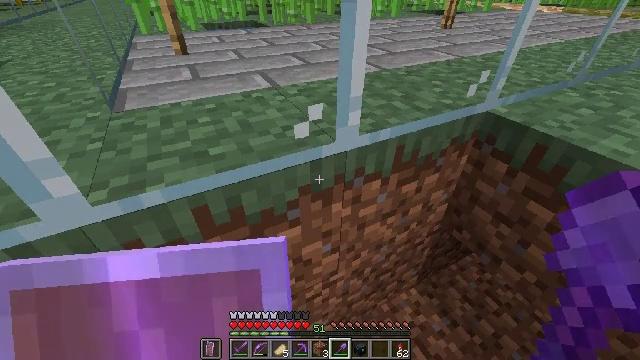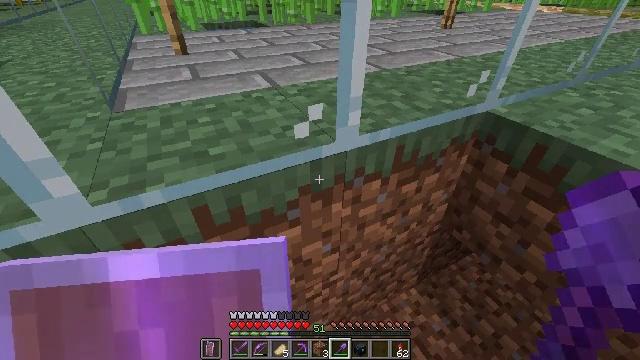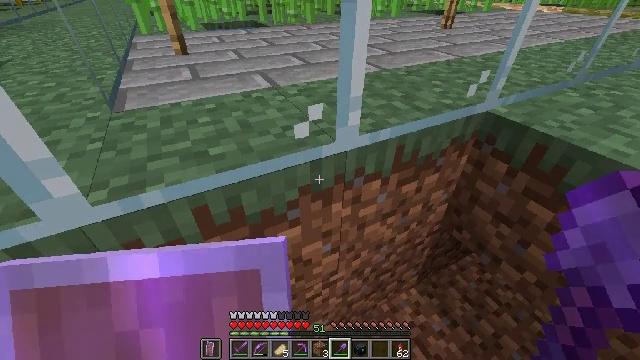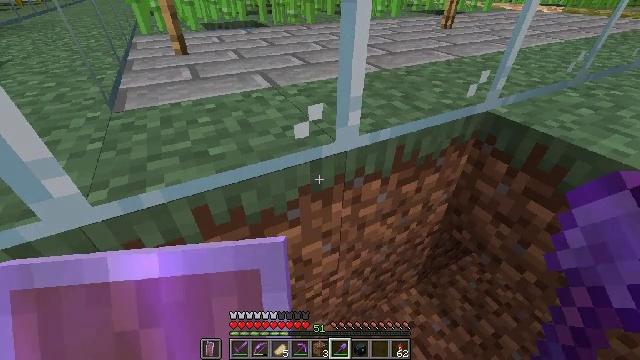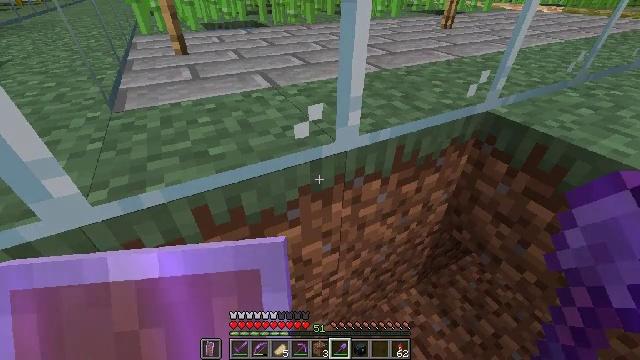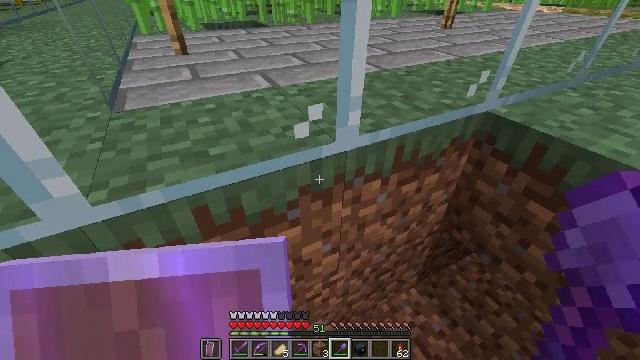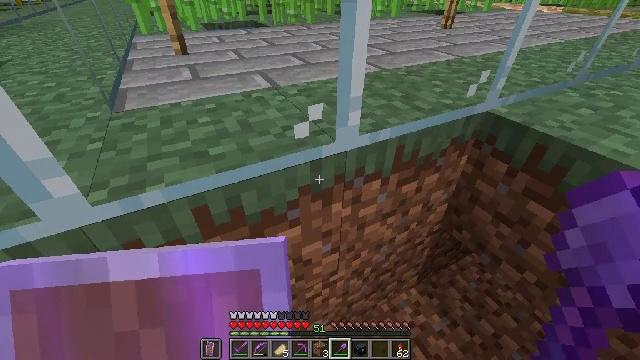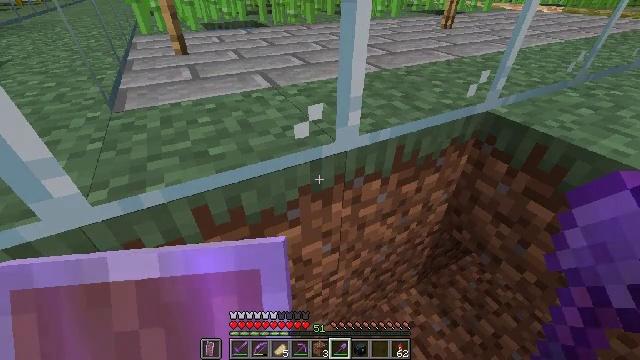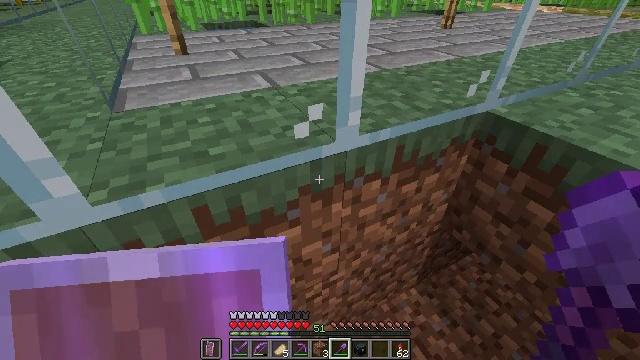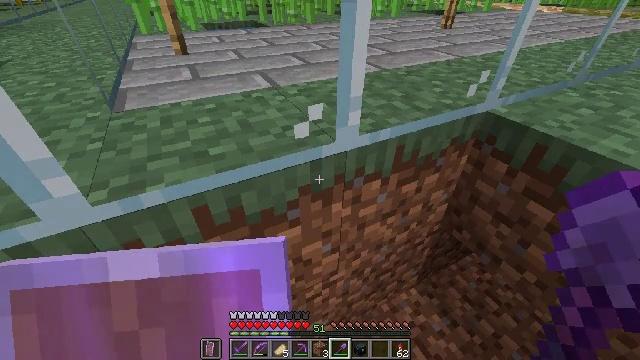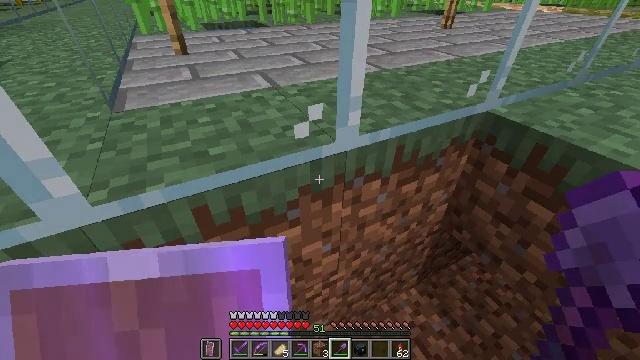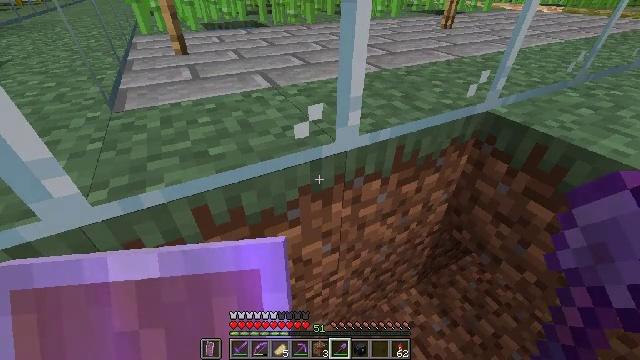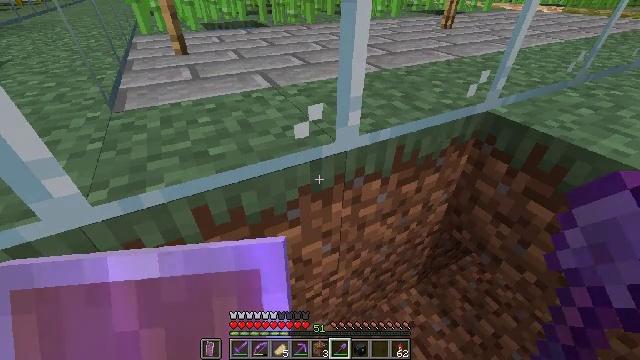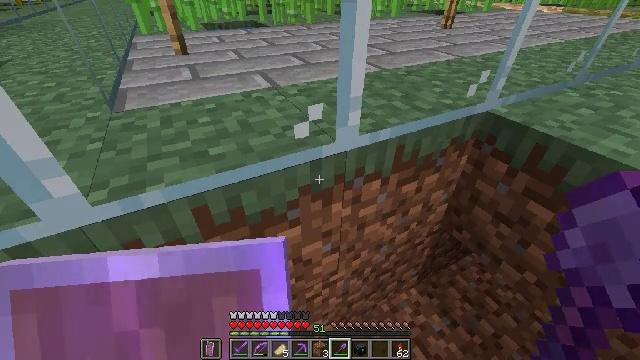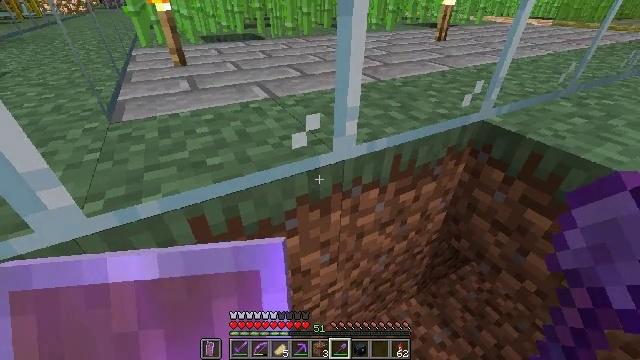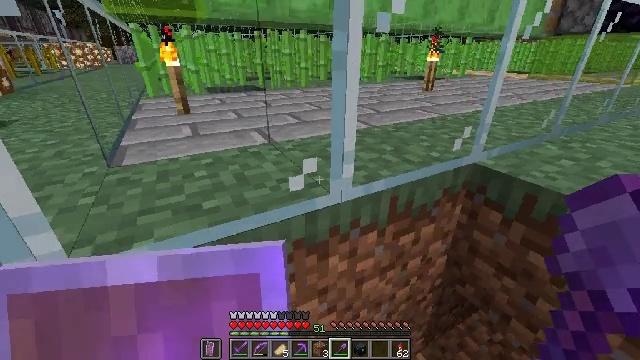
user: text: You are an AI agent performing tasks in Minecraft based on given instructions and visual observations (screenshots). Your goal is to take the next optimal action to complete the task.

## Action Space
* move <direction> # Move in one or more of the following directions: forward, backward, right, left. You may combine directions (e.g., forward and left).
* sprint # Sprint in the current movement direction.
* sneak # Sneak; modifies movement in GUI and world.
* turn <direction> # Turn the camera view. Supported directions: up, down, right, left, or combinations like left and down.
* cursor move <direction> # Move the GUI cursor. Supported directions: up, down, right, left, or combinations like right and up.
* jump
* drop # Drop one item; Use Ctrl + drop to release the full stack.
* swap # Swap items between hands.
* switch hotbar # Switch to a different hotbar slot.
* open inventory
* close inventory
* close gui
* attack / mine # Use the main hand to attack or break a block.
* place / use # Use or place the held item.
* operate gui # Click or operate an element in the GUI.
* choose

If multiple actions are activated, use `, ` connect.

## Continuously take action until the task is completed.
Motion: motion action
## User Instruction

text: Gather grass block for landscaping.
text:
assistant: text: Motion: no_op
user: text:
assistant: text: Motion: no_op
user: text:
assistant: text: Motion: no_op
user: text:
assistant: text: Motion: no_op
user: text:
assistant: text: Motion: no_op
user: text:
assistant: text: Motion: no_op
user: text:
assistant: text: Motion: no_op
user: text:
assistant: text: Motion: no_op
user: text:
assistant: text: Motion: no_op
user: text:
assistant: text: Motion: no_op
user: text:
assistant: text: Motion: no_op
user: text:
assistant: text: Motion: no_op
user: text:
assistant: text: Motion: no_op
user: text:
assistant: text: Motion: turn up
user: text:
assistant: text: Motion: turn up
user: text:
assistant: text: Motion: move right, turn up
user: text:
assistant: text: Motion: move right
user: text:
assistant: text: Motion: move right
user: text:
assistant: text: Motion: no_op
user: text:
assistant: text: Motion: no_op
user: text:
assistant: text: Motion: no_op
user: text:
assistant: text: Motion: no_op
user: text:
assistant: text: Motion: no_op
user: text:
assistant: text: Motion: no_op
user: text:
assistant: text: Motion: no_op
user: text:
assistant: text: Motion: no_op
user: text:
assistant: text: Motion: turn down
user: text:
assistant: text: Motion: turn down
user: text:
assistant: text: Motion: turn right and down
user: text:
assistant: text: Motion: turn down